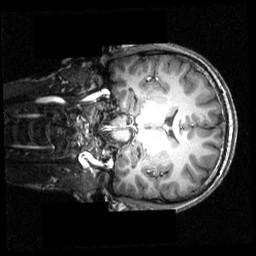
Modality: T1w
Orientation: coronal
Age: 20
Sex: male
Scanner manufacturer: siemens
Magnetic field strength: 3.951 T
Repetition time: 1.5 s
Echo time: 0.00335 s